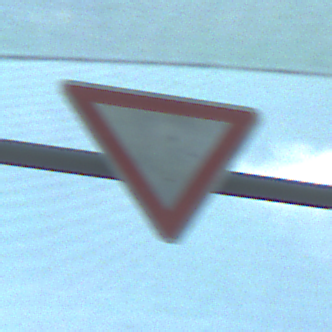
Verkehrszeichen: VorfahrtGewaehren
Umgebung: Roofed, Special
Tageszeit: MorningAfternoon
Wetter: PartlyCloudy
Licht: Natural
Jahreszeit: NotSpecified
Kontrast: MediumContrast